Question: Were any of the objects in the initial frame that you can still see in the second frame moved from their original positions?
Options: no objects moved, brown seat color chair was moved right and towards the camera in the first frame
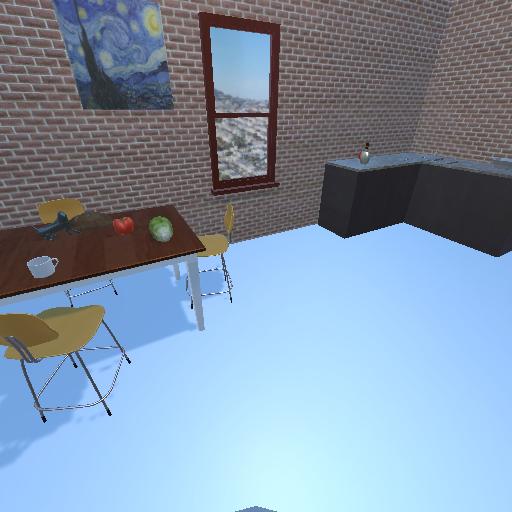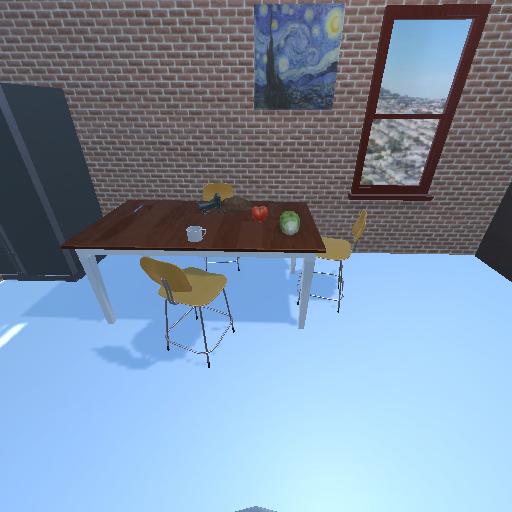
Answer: no objects moved